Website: macys
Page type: delivery-shipping
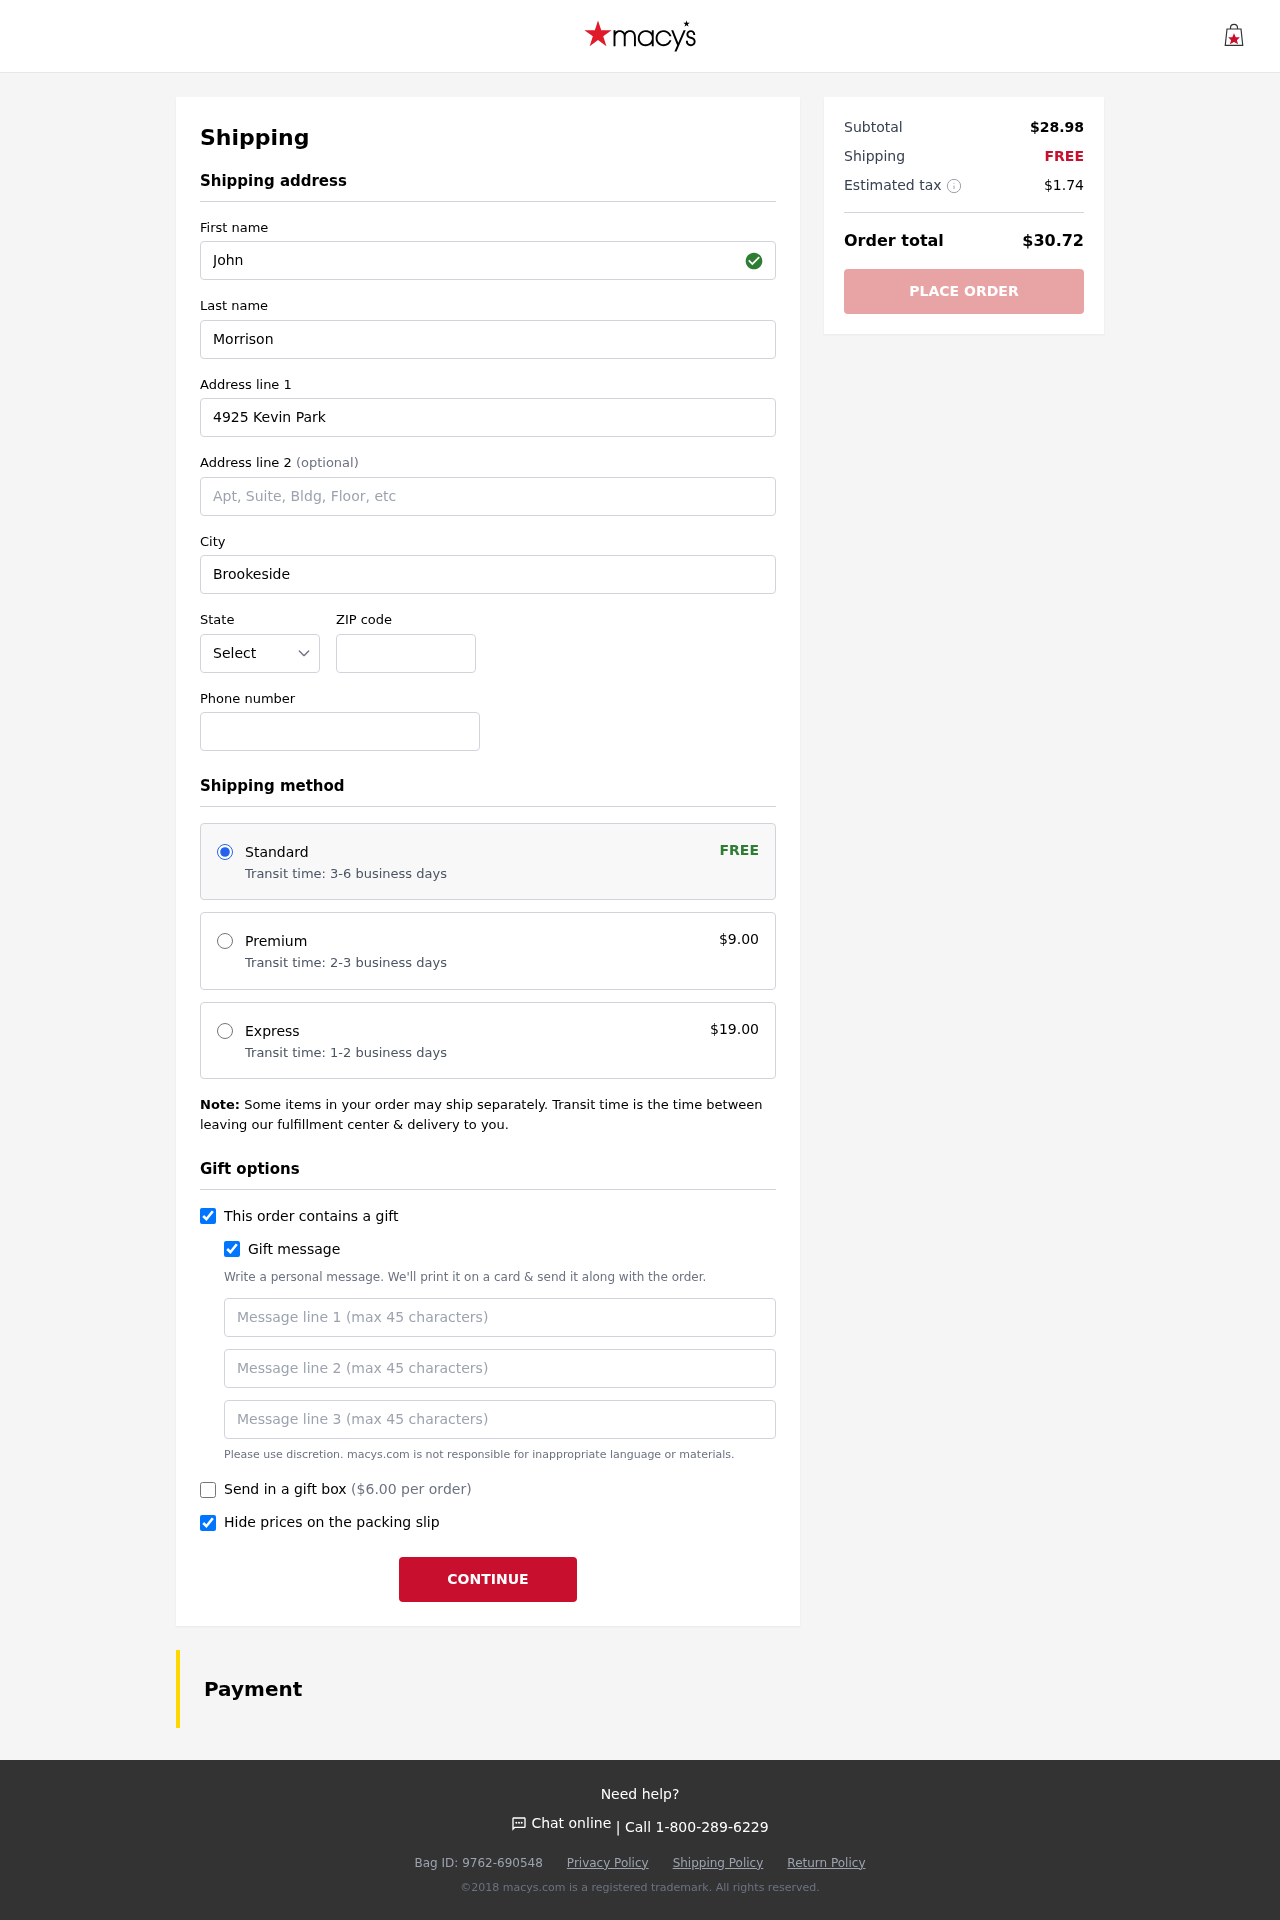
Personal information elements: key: PII_STATE_ABBR
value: NC
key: PII_FIRSTNAME
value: John
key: PII_LASTNAME
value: Morrison
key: PII_STREET
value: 4925 Kevin Park
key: PII_CITY
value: Brookeside
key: PII_POSTCODE
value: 59975
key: PII_PHONE
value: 3137570497
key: PII_GIFT_MESSAGE
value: Hey Amy, I thought you could use a little extra warmth and cheer this season! I found this lovely candle that reminds me of cozy nights and holiday magic. Enjoy every flicker!  John
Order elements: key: ORDER_SHIPPING_STANDARD
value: Transit time: 3-6 business days
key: ORDER_SHIPPING_COST
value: FREE
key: ORDER_SHIPPING_PREMIUM
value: Transit time: 2-3 business days
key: ORDER_SHIPPING_PREMIUM_PRICE
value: $9.00
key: ORDER_SHIPPING_EXPRESS
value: Transit time: 1-2 business days
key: ORDER_SHIPPING_EXPRESS_PRICE
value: $19.00
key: ORDER_GIFT_BOX_PRICE
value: ($6.00 per order)
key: ORDER_SUBTOTAL
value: $28.98
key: ORDER_SHIPPING_COST2
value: FREE
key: ORDER_TAX
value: $1.74
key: ORDER_TOTAL
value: $30.72